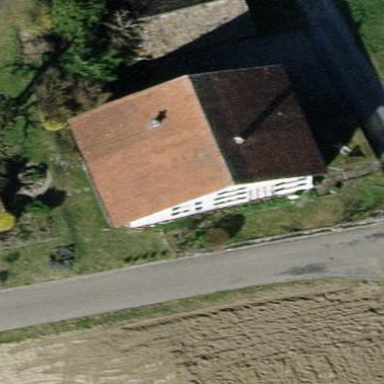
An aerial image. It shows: Detached building with gabled roof.